Interaction volume radius: 10 \u00c5
Interaction volume height: 20 \u00c5
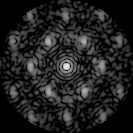
Disorder parameter: 0.5453